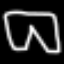
Label: pants